Question: I have a grid display in HTML page with dynamic data display in gird ,I want to display 7 colors in a third cell of every row in the grid ,based on the condition i have to display the colors , i am using if conditions for checking the conditions for colors .How could i display the colors in the third cell of every row of grid based on conditions in angular.
In the following pluker eg code
'''
'http://plnkr.co/edit/AM6JuSXZCQ9NkYpbBSUU?p=preview,'
'''
But i have toshow multiple colors in a single cell based on conditions ,my target image would be
In this for moroni displaying 2 color buttons based on conditions.
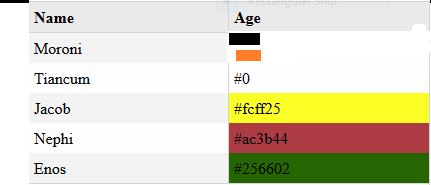
Answer: Look at this <URL>
The colorbars are defined in the css and are applied to some state variables in the data-scope.
'''
var app = angular.module('myApp', ['ngGrid']);
app.controller('MyCtrl', function($scope) {
$scope.myData = [{
name: "Moroni",
state1: true
}, {
name: "Tiancum",
state1: false,
state2: true,
state3: false
}, {
name: "Jacob",
state1: true,
state2: true,
state3: false
}, {
name: "Nephi",
state1: false,
state2: true,
state3: true
}, {
name: "Enos",
state1: true,
state2: true,
state3: true
}];
$scope.gridOptions = {
data: 'myData',
rowHeight: 40,
columnDefs: [{
field: 'name',
displayName: 'Name'
}, {
field: 'rgb',
displayName: 'Age',
cellTemplate: '<div ng-class="{redbar: row.entity.state1,whitebar:!row.entity.state1}" ></div>' +
'<div ng-class="{greenbar: row.entity.state2,whitebar:!row.entity.state2}" ></div>' +
'<div ng-class="{bluebar: row.entity.state3,whitebar:!row.entity.state3}" ></div>'
}]
};
'''
As you can see I only used three states and the respective colorbars since it's monday and I am still tired and lazy.:-)
Also note that I adjusted the 'rowHeight' to fit all bars in one Cell. After adjusting the css with heights, margins and paddings, you should do this too.